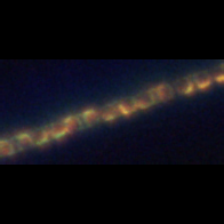
Taxon: Chaetoceros
Group: Diatoms